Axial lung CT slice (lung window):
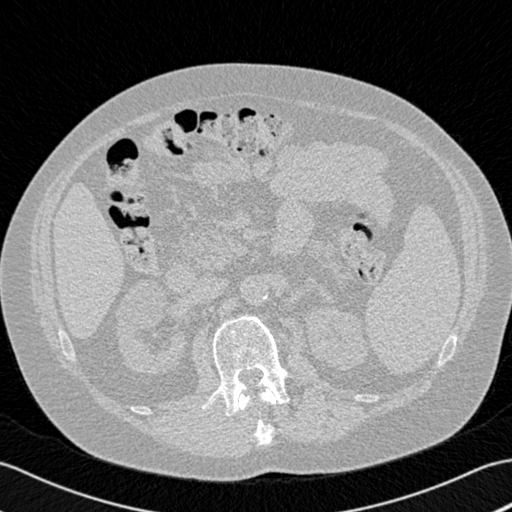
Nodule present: no